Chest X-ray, PA view. Patient: 57 years old, sex M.
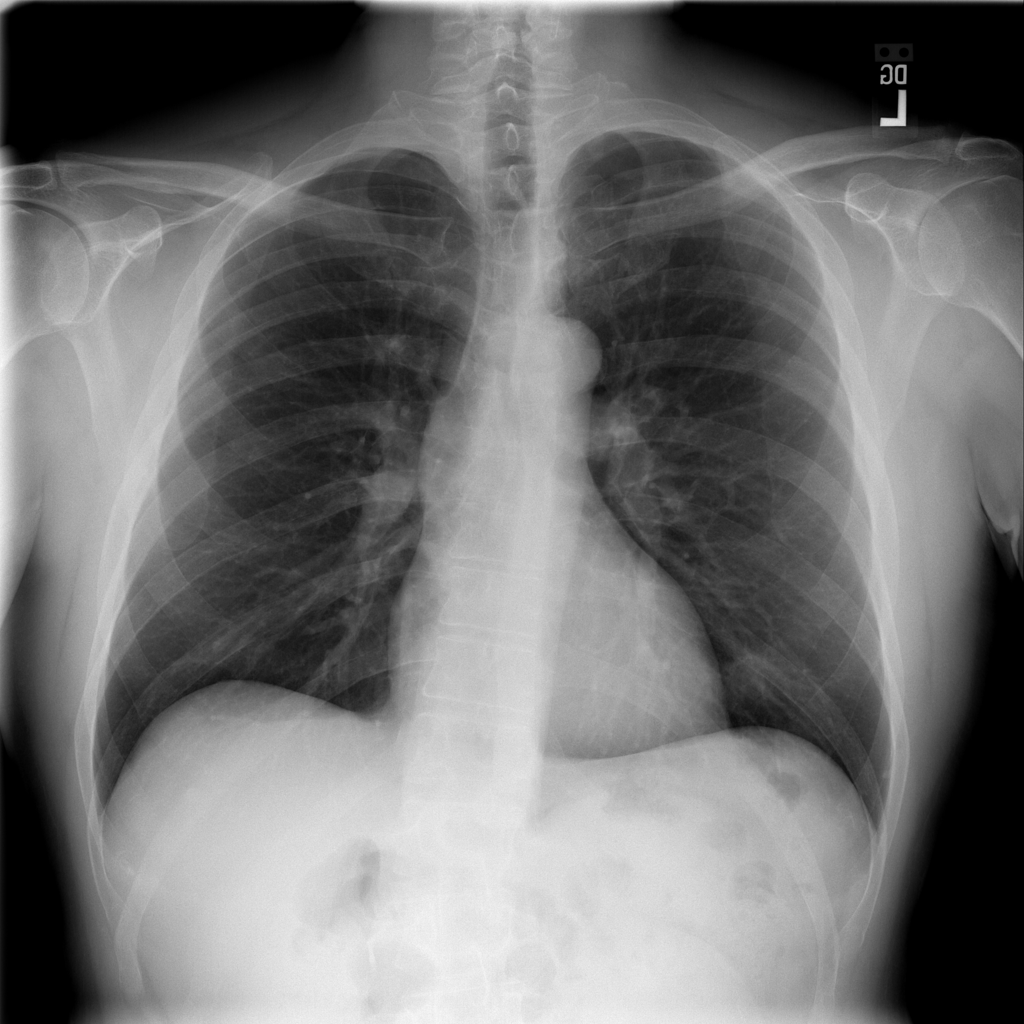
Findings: No Finding